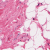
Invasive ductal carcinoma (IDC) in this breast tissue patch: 0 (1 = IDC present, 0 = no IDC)